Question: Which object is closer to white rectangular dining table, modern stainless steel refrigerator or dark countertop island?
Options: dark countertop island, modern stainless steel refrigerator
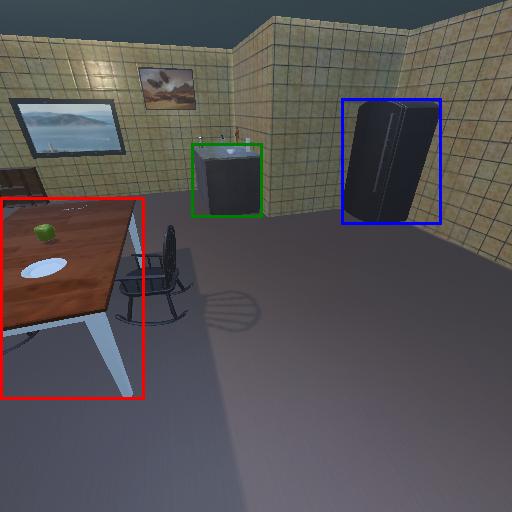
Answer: dark countertop island